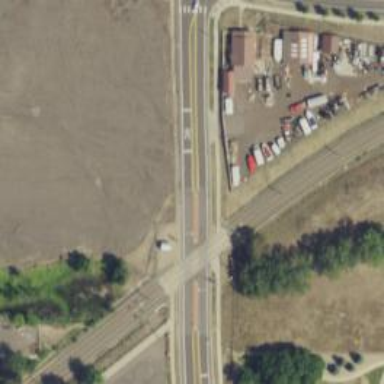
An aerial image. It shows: Railway crossing.